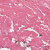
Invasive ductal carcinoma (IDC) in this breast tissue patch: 0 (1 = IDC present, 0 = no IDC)